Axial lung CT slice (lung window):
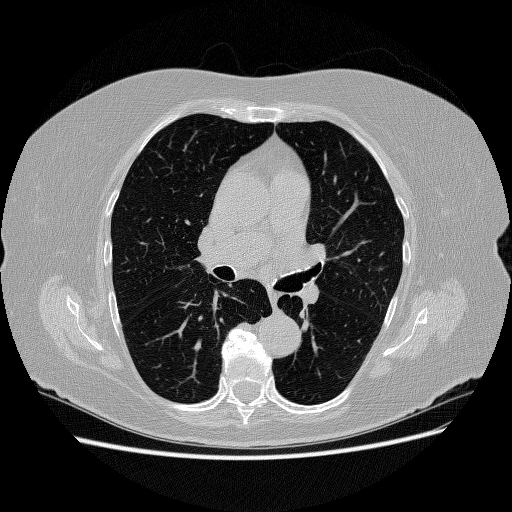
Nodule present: no